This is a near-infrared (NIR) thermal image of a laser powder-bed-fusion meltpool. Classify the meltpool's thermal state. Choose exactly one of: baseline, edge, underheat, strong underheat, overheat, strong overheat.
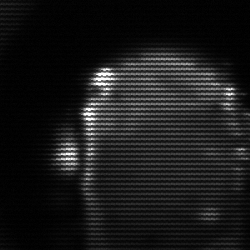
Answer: baseline